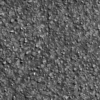
Label: not_dusty